Question: I'm trying to batch convert PDF's to PNG's. Previously, this was always done manually through GIMP by importing a PDF, then converting it to PNG.
With the script that I wrote, this should all be done automatically. But for some reason, the image quality I get from using
'convert \ -density 300 \ -adaptive-resize 2048 \ -define png:compression-level=9 \ "File1" "File2"'
Doesn't have the same "quality" compared to doing it via GIMP. See the image below for the difference in image quality.
In GIMP, I don't change much to the image. When I import the PDF, I change the resolution to 2048 pixels. When I convert and export it to PNG, I use all the default values GIMP offers, nothing fancy.
Changing the density to a higher or lower value doesn't do anything to the image. Also changing adaptive-resizing to normal resizing doesn't do much.
In the example image, both pictures are 2048 pixels wide. As you can see the lower image has a lot thicker/blurrier lines.
Example image comparison:

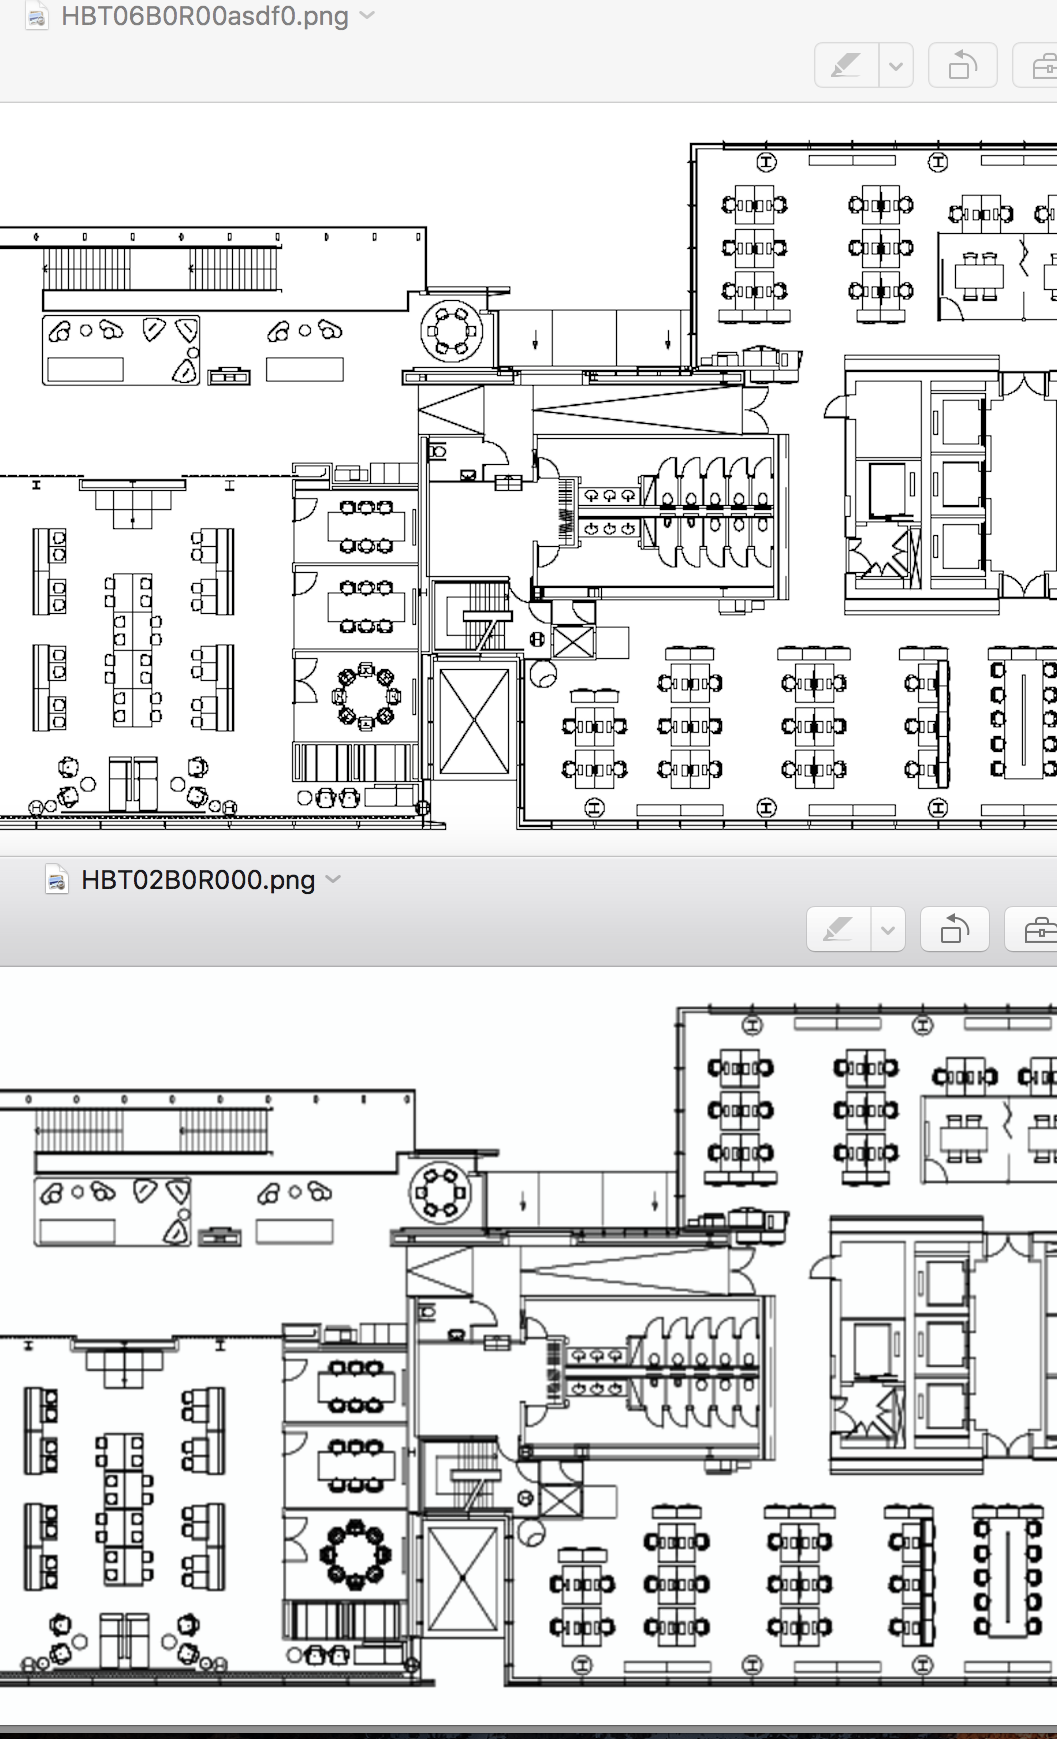
Answer: So, I have found a way around my problem.
Increasing the PPI kind of helped but still not as much as I would have liked it to.
Eventually I added this:
'''
-channel A -fx "p*(p>0.2?22:0)"
'''
Just some simple piece of code I found somewhere around here. It checks for the Alpha levels in the picture and if it's below a certain threshold it will just remove or "make the pixel" transparent. If it's over the threshold it will just boost the pixel to maximum visibility. Combined with the high PPI I dont get any "half pixels" anymore.